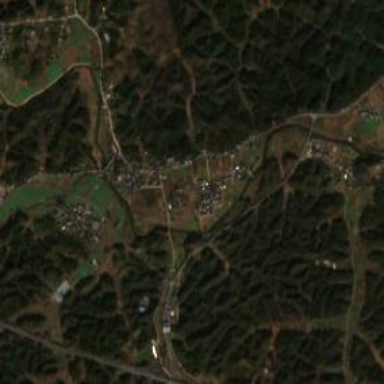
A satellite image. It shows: Township within town.